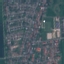
Land use / land cover: Residential